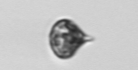
Label: Euglena